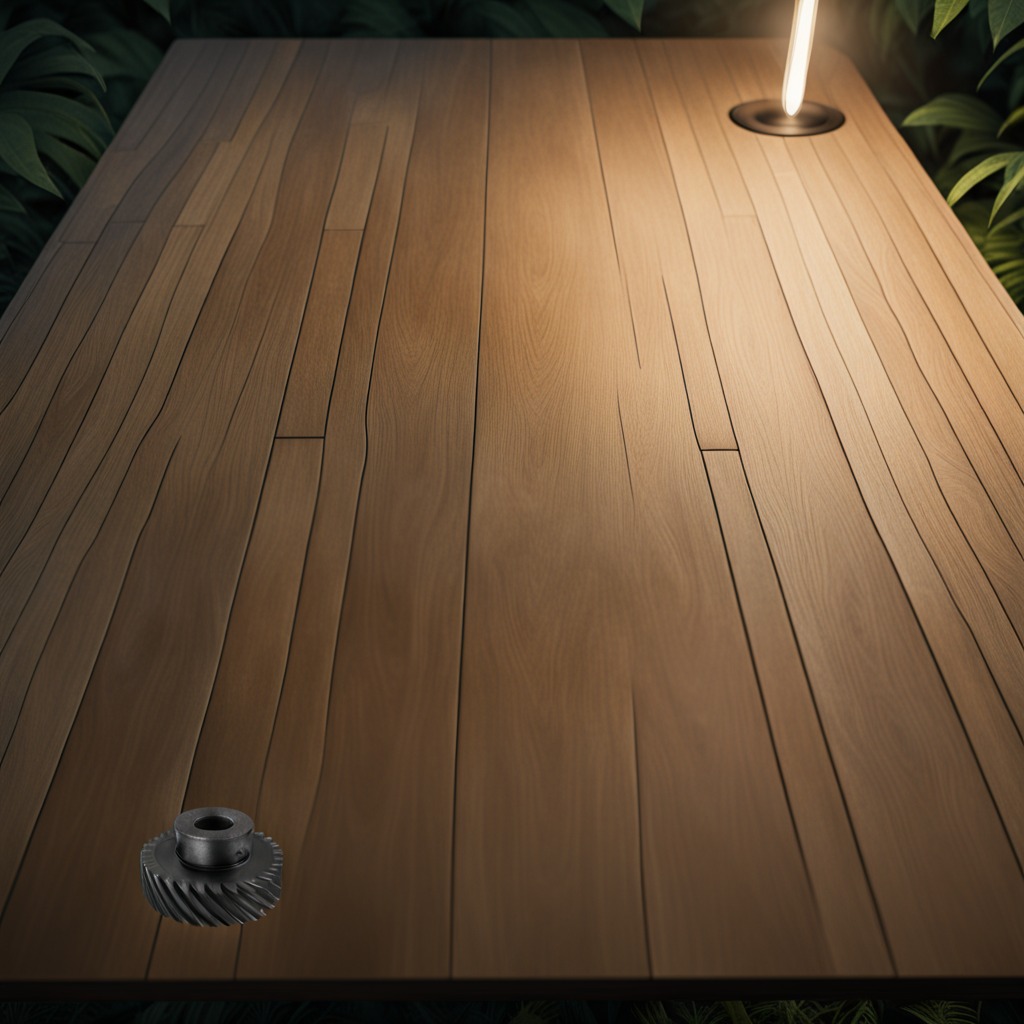
A steel gear with teeth is lying on a wooden table inside a jungle field workshop tent at night.